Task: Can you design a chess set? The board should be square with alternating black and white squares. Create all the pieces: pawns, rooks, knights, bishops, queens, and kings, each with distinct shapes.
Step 1868:
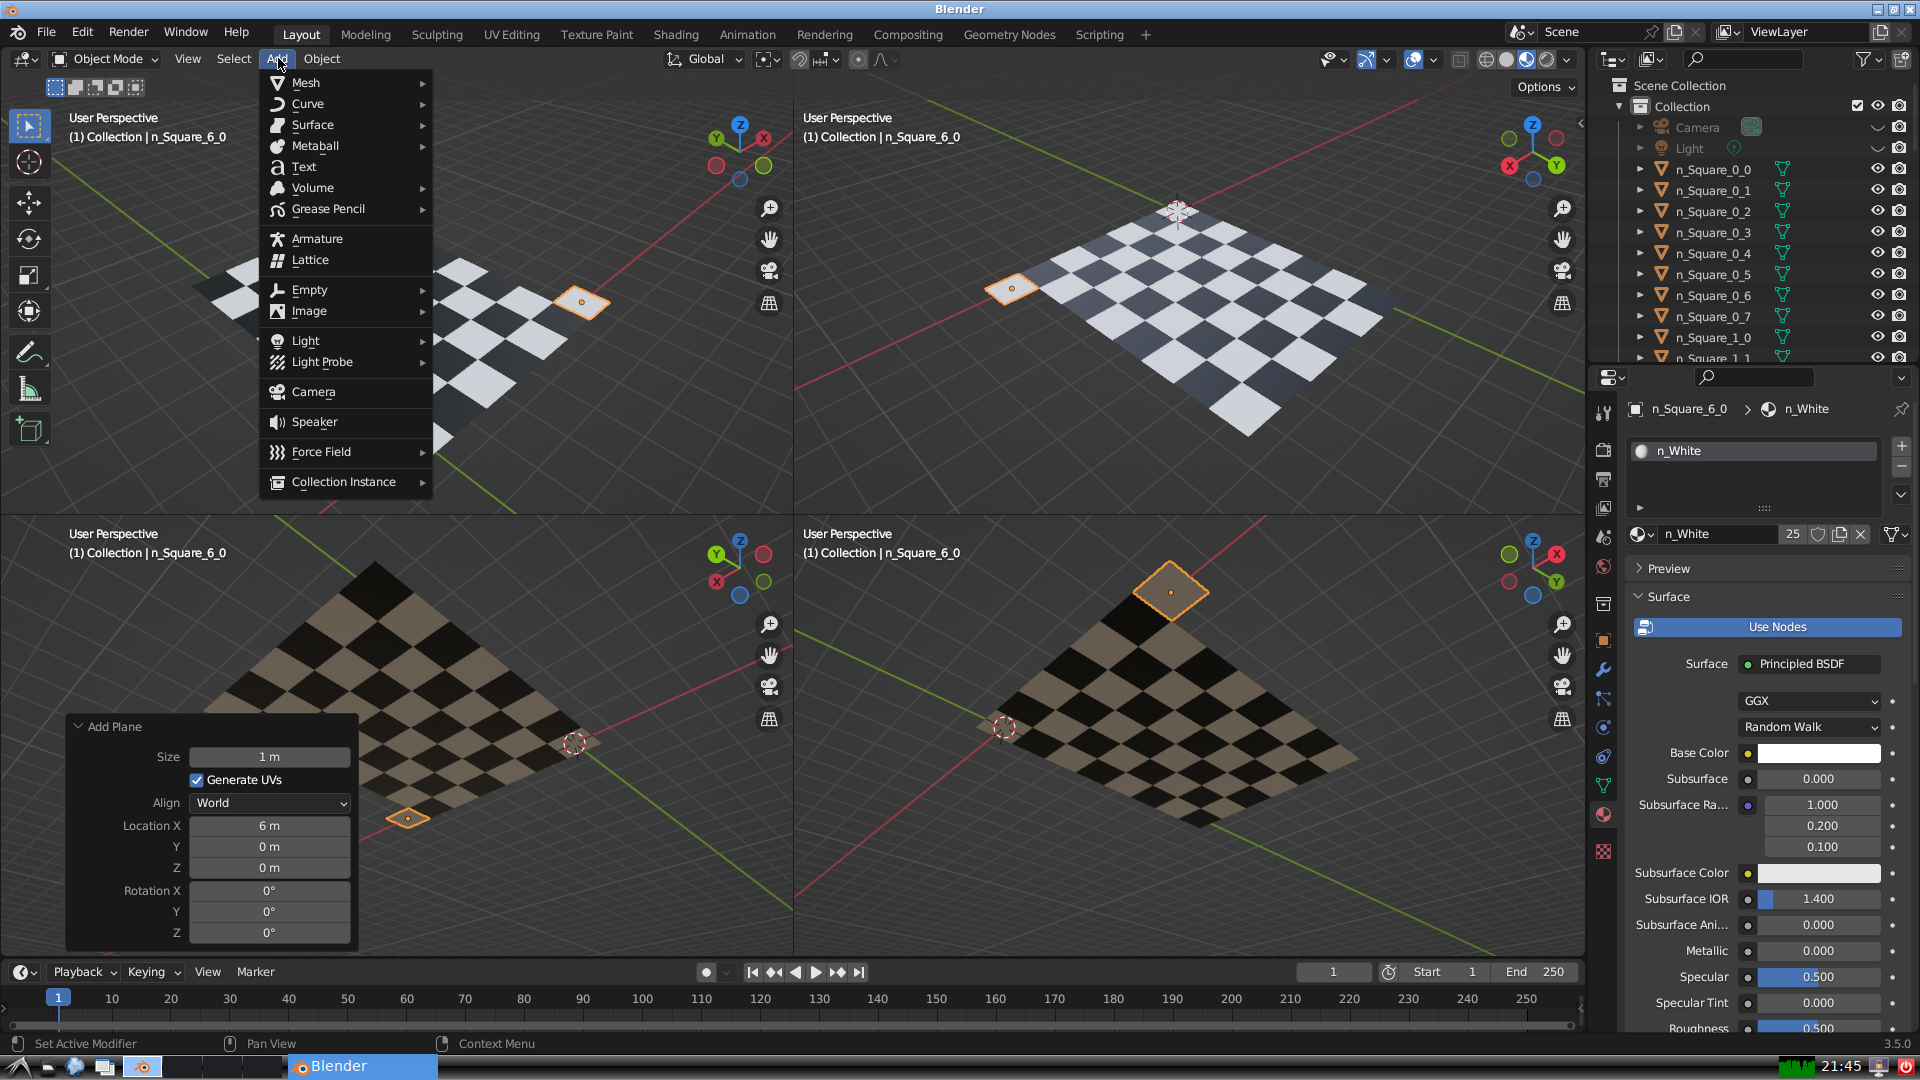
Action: {"mouse_move": [304, 82]}